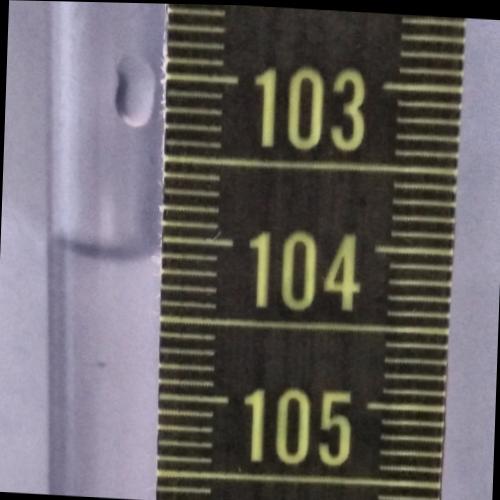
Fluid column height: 104.1 cm